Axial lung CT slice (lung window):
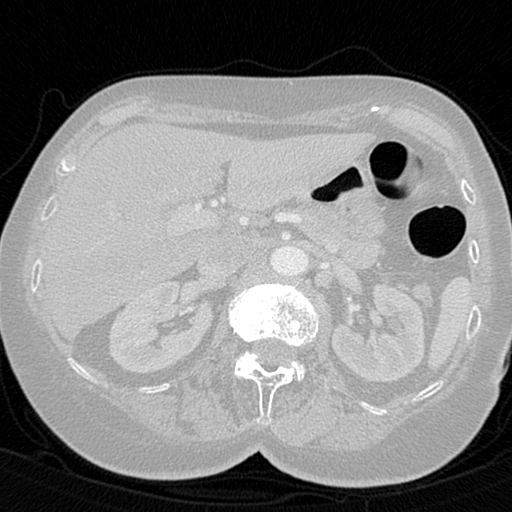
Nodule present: no